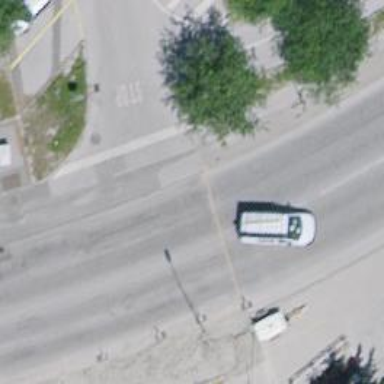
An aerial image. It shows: Marked footway with asphalt surface. The crossing includes pedestrian island.